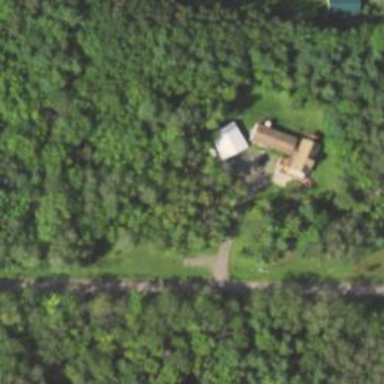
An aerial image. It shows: Driveway.